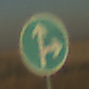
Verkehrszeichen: VorgeschriebeneFahrtrichtungGeradeausOderRechts
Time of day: SunriseSunset
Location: Outdoor (Nature)
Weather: Clear
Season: NotSpecified
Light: Natural